Interaction volume radius: 5 \u00c5
Interaction volume height: 15 \u00c5
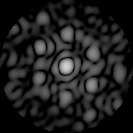
Disorder parameter: 0.6753